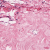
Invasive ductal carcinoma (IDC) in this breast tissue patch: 0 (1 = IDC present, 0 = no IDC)